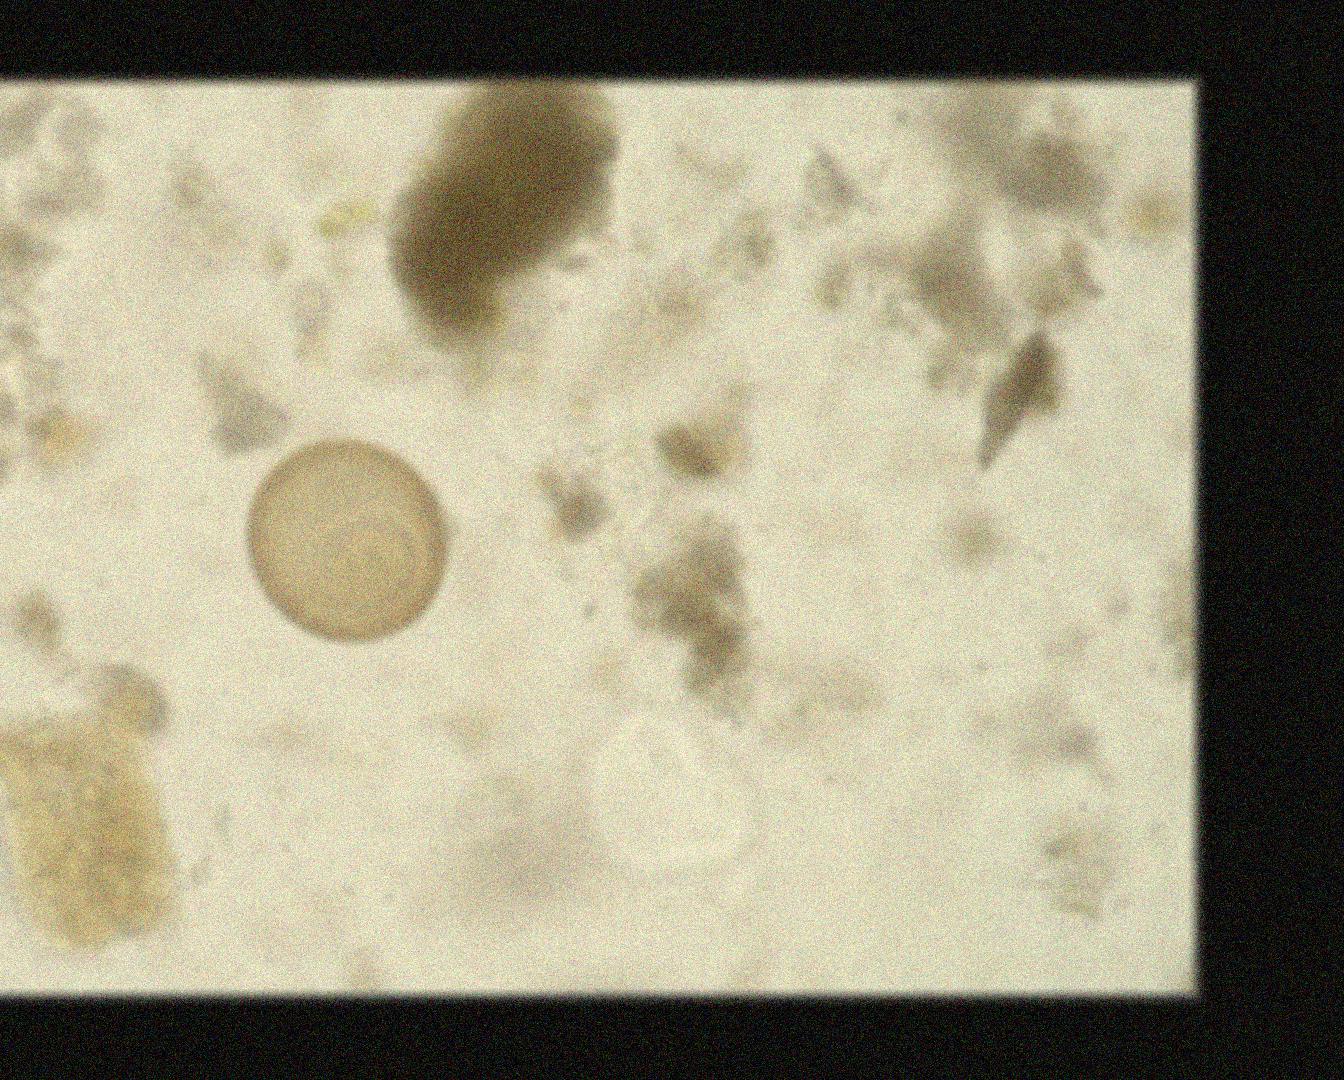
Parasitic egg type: Hymenolepis diminuta